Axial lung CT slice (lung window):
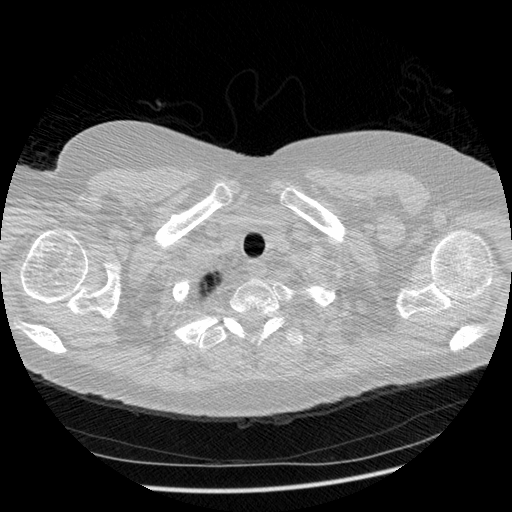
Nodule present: no